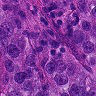
Metastatic tissue present: yes